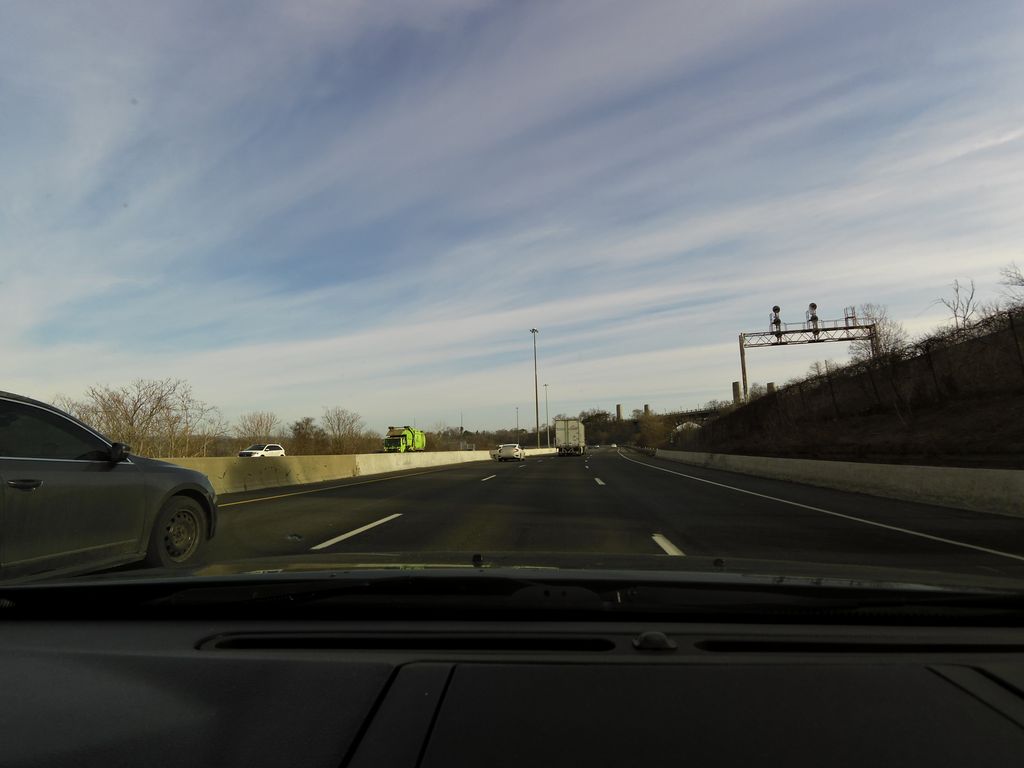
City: hamilton